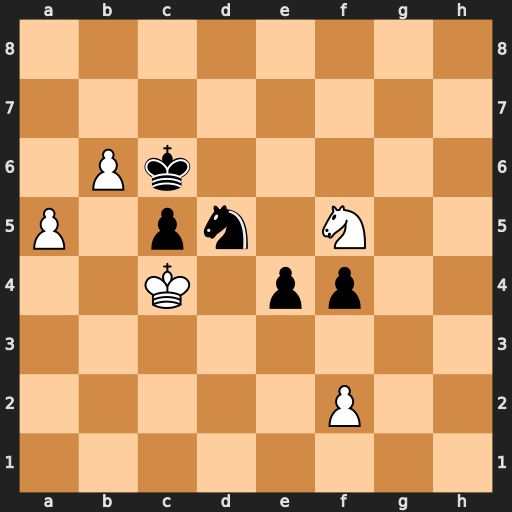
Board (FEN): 8/8/1Pk5/P1pn1N2/2K1pp2/8/5P2/8
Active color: w
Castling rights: -
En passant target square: -
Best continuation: b7 Kxb7 Kxd5